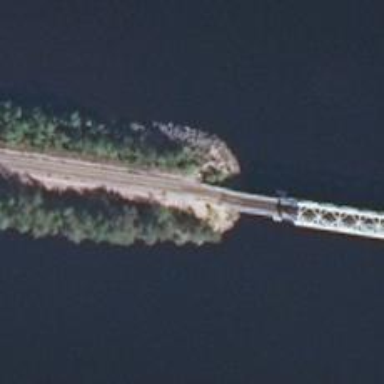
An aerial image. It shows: Continuous rail bridge over railway track.